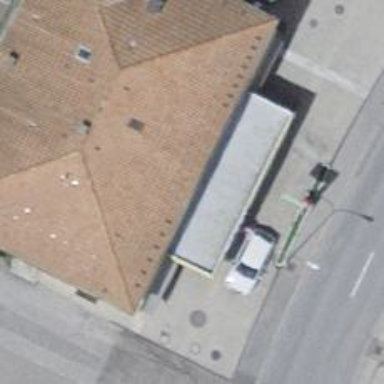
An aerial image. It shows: Fuel station.